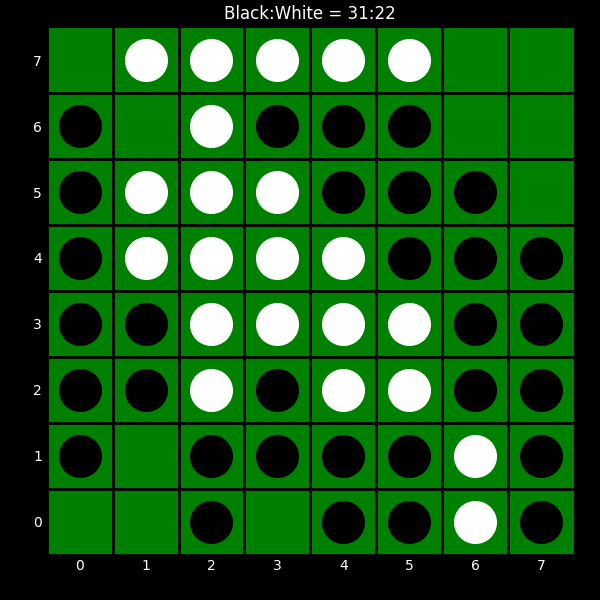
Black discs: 31
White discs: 22